Field crop: tomato
Growth stage: 1
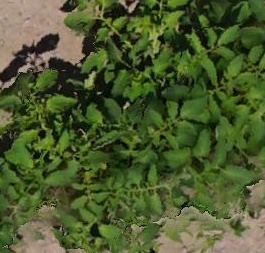
Species: tomato